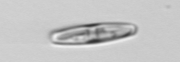
Label: pennate